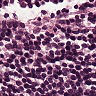
Metastatic tissue present: no